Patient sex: M
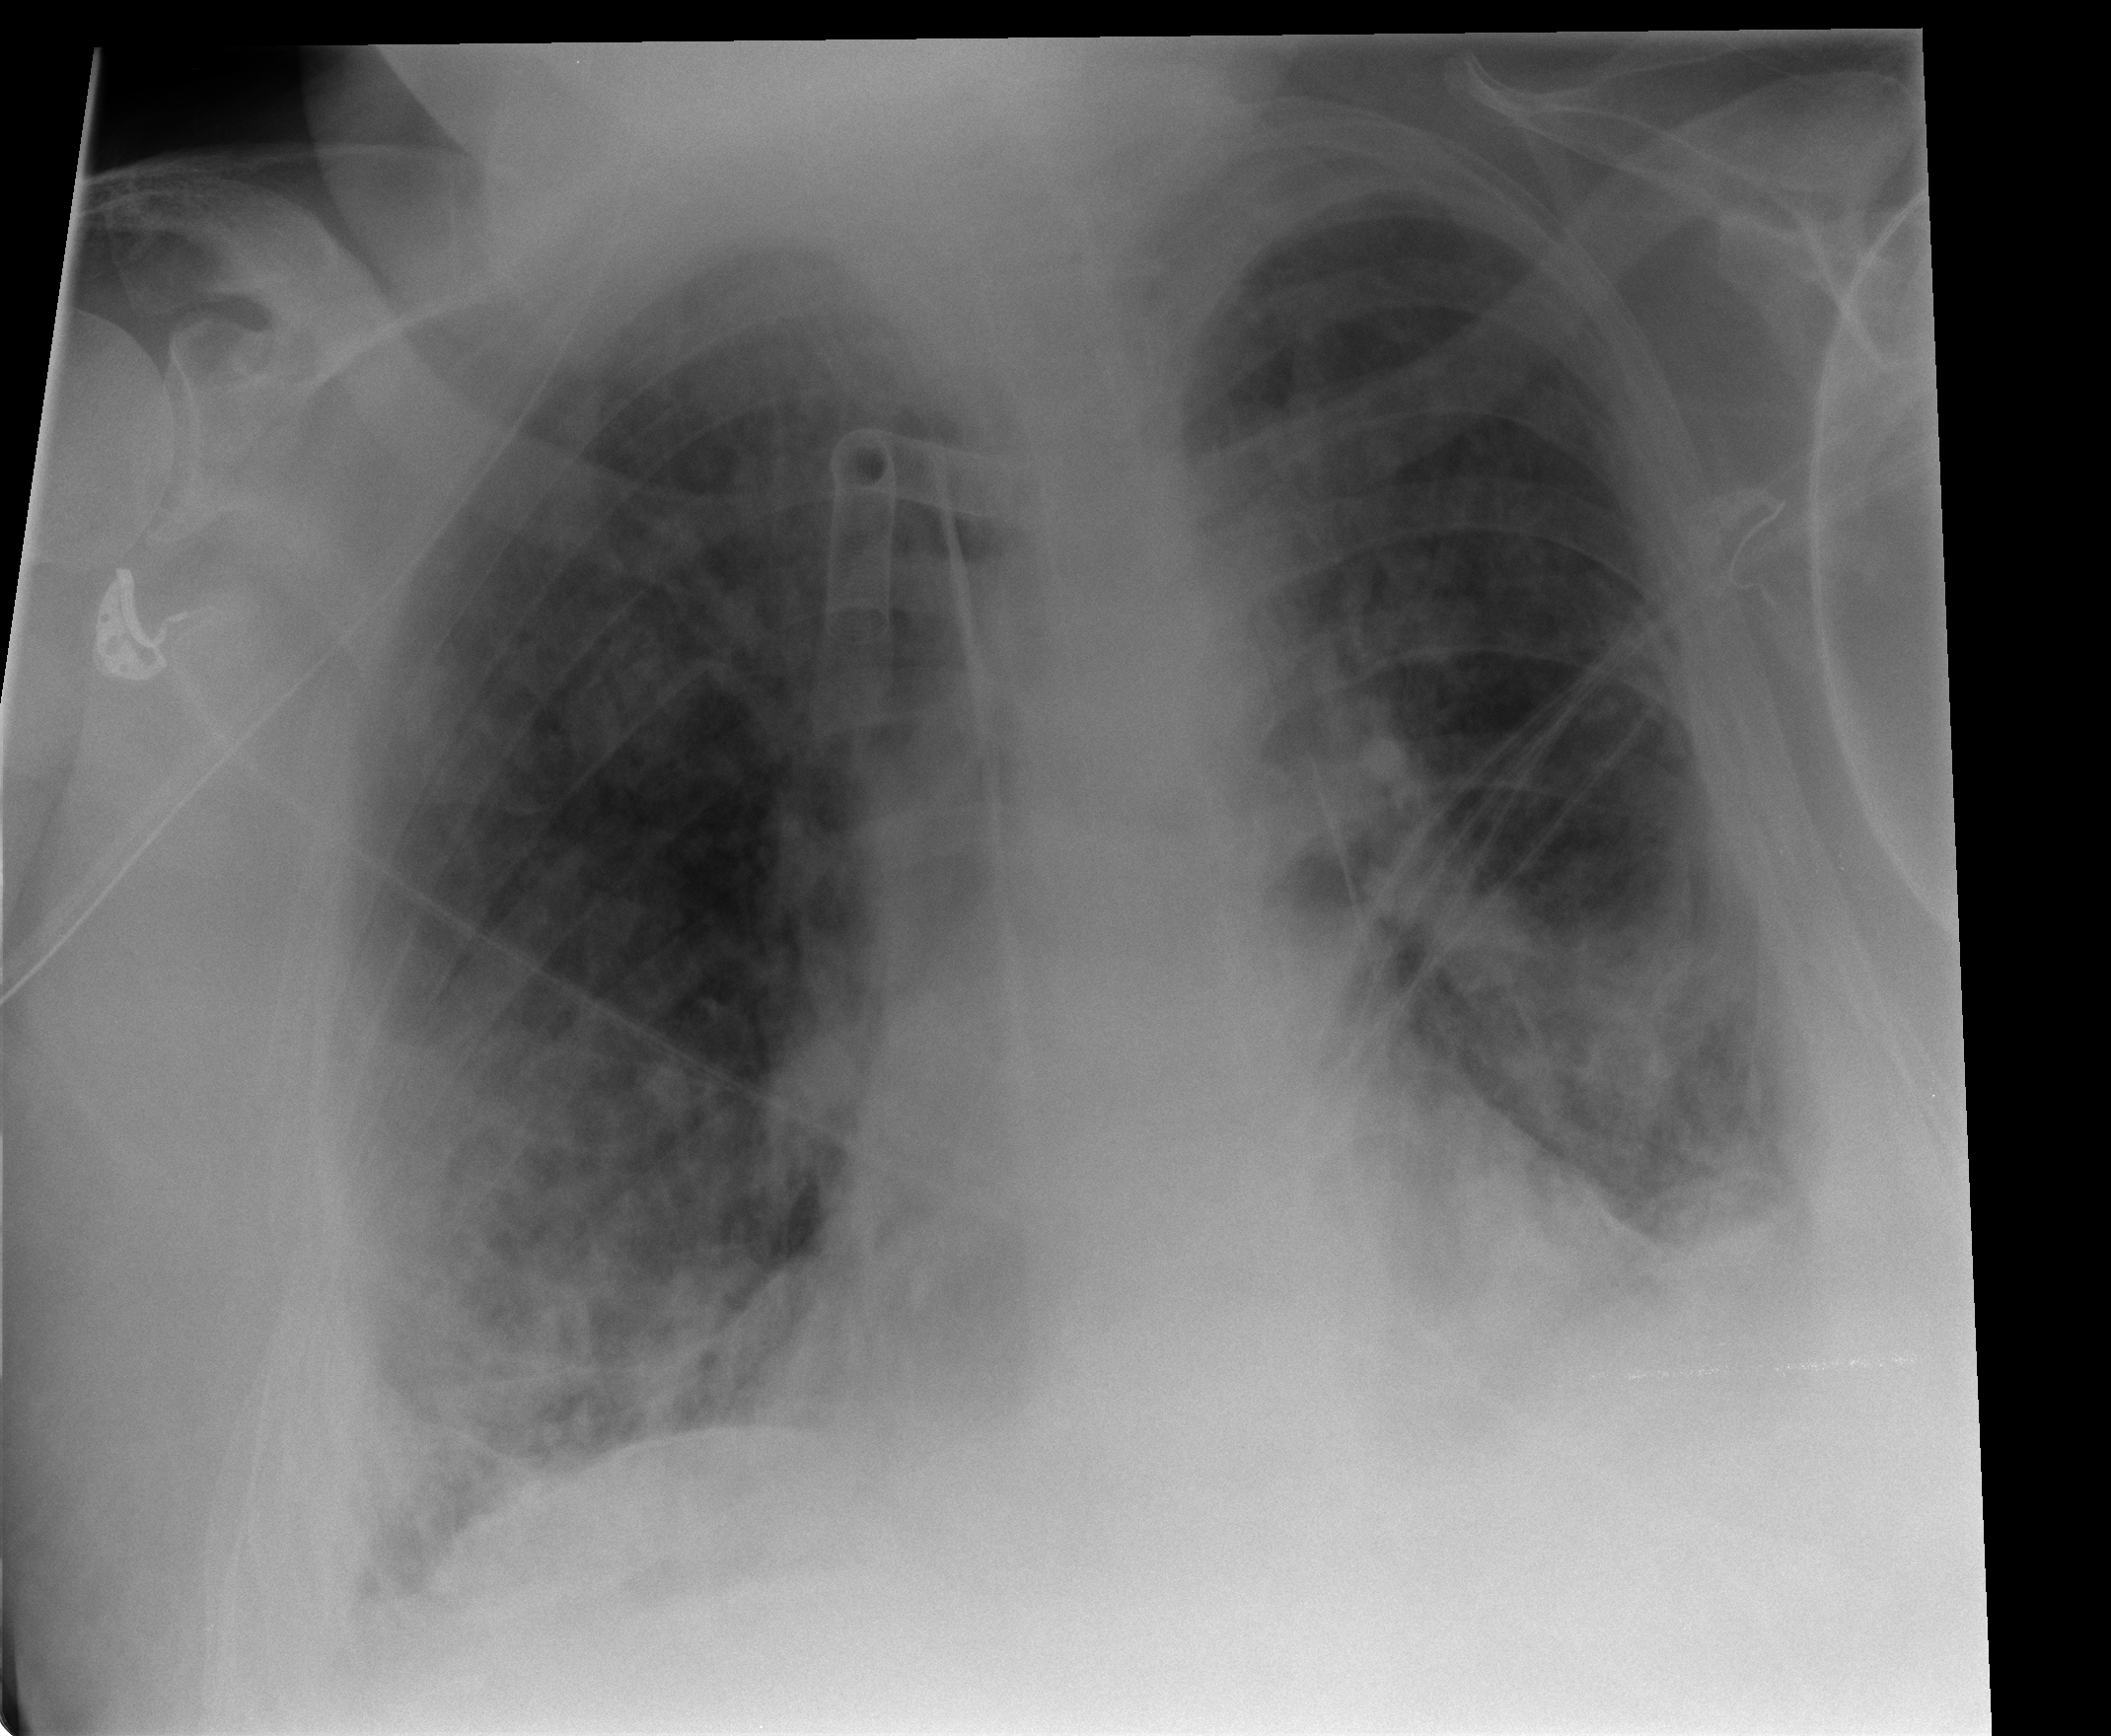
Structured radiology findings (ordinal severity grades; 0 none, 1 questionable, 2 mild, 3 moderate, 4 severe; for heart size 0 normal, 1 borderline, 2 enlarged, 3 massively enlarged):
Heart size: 0
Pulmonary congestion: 2
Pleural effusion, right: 0
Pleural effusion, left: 0
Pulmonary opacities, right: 2
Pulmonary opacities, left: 2
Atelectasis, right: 2
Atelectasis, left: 2